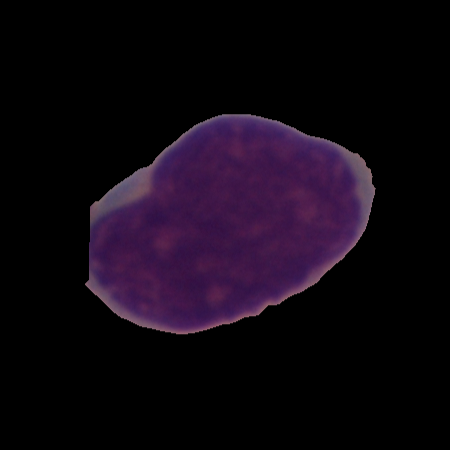
Label: cancer